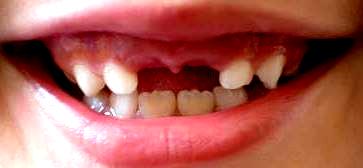
Condition: hypodontia